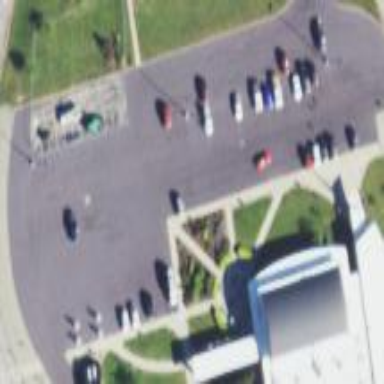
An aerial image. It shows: Parking area.